Interaction volume radius: 5 \u00c5
Interaction volume height: 15 \u00c5
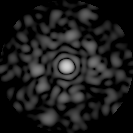
Disorder parameter: 0.8472